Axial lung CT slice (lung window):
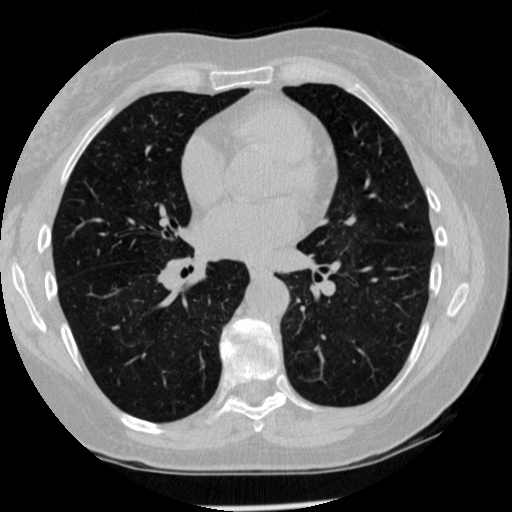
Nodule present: no